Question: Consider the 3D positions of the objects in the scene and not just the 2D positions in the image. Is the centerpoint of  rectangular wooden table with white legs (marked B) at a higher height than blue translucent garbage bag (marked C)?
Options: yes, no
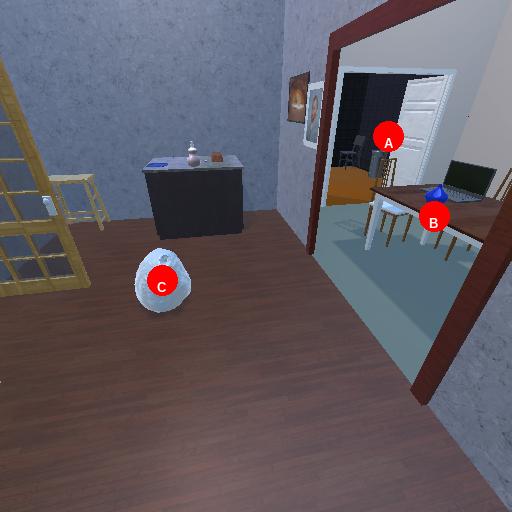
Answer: yes